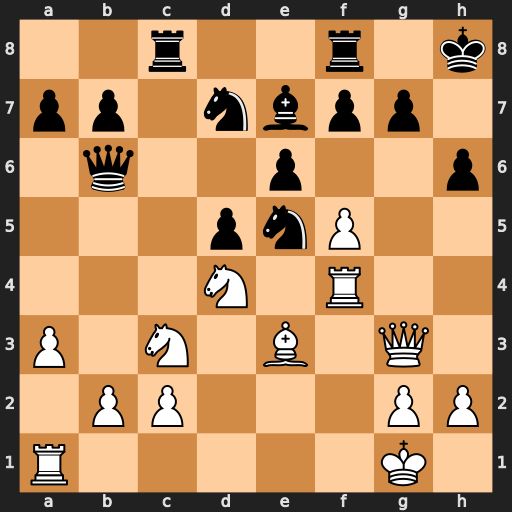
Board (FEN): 2r2r1k/pp1nbpp1/1q2p2p/3pnP2/3N1R2/P1N1B1Q1/1PP3PP/R5K1
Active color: w
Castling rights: -
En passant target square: -
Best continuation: Nxe6 Qxe3+ Qxe3